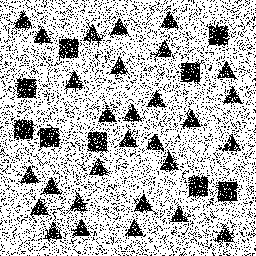
Squares: 9
Triangles: 29
Stars: 0
Total shapes: 38